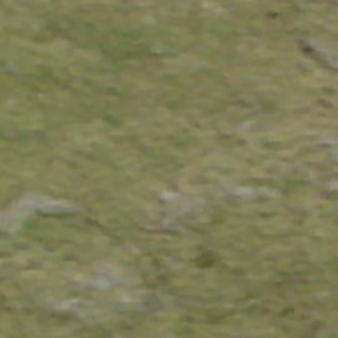
Label: other